Question: I have created a simple ListActivity and a custom List item called 'people_list_row.xml' for the same ListView.
I am using a custom Array adqapter 'peopleCustomArrayAdapter.java'. Inside this custom array adapter Eclipse is throwing the error . Though layout present inside 'R.java'
There are no errors. I tried to Clean, Build the project still no luck.

'''
//Inside Custom Array Adapter
public class peopleCustomArrayAdapter extends ArrayAdapter<String> implements OnClickListener{
String[] values;
public peopleCustomArrayAdapter(Context context,String[] values) {
super(context,R.layout.people_list_row1,values);
this.values=values;
}
}
<!-- people_list_row.xml -->
<?xml version="1.0" encoding="utf-8"?>
<RelativeLayout android:id="@+id/RelativeLayout1"
xmlns:android="http://schemas.android.com/apk/res/android"
android:orientation="vertical" android:layout_width="match_parent"
android:layout_height="match_parent">
<LinearLayout android:layout_width="match_parent"
android:layout_height="wrap_content" android:layout_alignParentLeft="true"
android:layout_alignParentTop="true" android:background="#035633"
android:orientation="vertical">
<TextView android:id="@+id/textName" android:layout_width="wrap_content"
android:layout_height="wrap_content" android:text="TextView" />
</LinearLayout>
</RelativeLayout>
'''
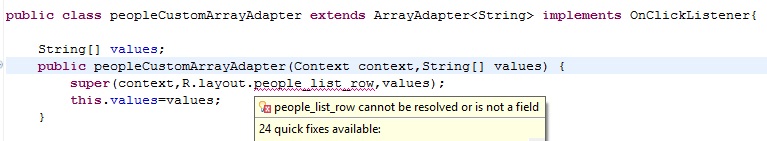
Answer: Since an adapter ('ArrayAdapter') class doesn't implicitly import the resources, you have import them manually:
'''
import com.example.package.R;
'''
You wouldn't need to do that in e.g. a class that extends 'Activity'.